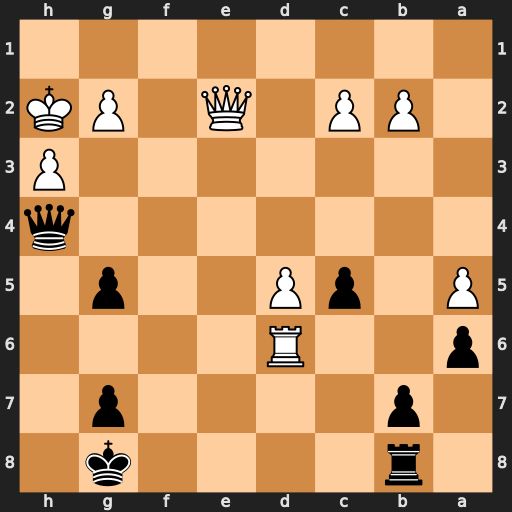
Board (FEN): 1r4k1/1p4p1/p2R4/P1pP2p1/7q/7P/1PP1Q1PK/8
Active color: b
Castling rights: -
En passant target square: -
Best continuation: Qf4+ Kg1 Qxd6